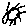
Label: sun